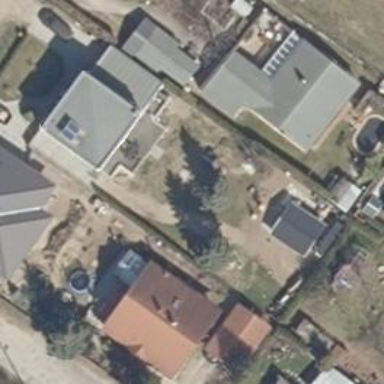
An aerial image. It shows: Detached building with flat roof.